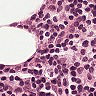
Metastatic tissue present: no